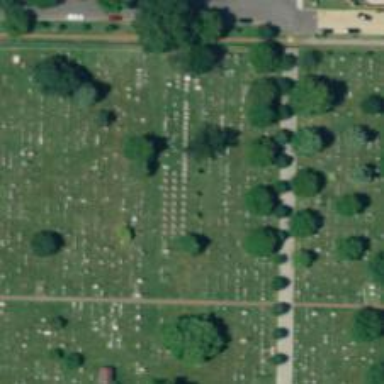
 featuring old graves and historic tombs."